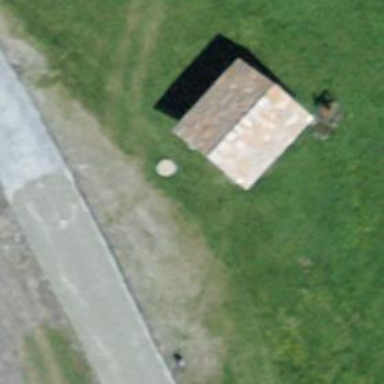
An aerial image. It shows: Brown bench.